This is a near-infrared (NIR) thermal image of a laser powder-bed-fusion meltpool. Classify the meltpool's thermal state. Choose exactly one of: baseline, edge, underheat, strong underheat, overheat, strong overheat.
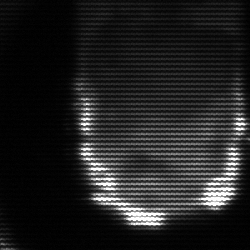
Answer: strong underheat